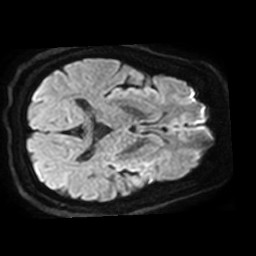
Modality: TRACE
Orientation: axial
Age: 59
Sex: male
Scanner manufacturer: philips
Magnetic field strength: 3 T
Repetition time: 4.09 s
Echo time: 0.06069 s